Question: I am having some issues with Report Builder 3.0 and VS2012 in creating a invoice-like report that contains a fixed-sized section where detail rows will display. This section must be of fixed size so that each rendered report page will fit in a specific space regardless of the number of items. Items that would not fit then print on a new report page with the header and footer repeated.
I am not able to accomplish making the detail area a fixed-size. After searching for help and only coming up with some old (and unanswered) MS TechNet questions, I took the advice of <URL> which suggests using a rectangle inside of a tablix cell, then placing a detail tablix of the rectangle to achieve this effect.
This practice does allow me to add any amount of whitespace to the report, but it does not remain a fixed-size. On rendering the report, the rectangle will increase in size for each detail row (even though the rectangle is already big enough to fit the row), resulting in anything below the rectangle to be pushed onto new and unwanted pages. The rectangle doesn't have a "CanGrow" property to prevent this.
I have tried setting the "CanGrow" property on the detail tablix cells to "false". This only limits the actual cell from applying text wrap and expanding to fit cell contents; it doesn't appear to affect the rectangle. I have also set the "CanGrow" property on the parent tablix cell to "false", but this has no effect. Incidentally, I found that when I add a rectangle inside of the parent tablix cell, the "CanGrow" property will reset to "true".
To rule out an issue with Report Builder, I attempted to create the same report in VS2012 (as a .rdlc). I encountered the same design problems.
I have four questions:
- - - -
Here's a visual example of what I'm trying to create:

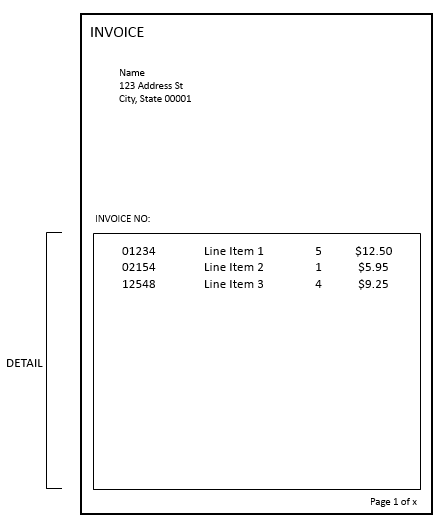
Answer: To fix your issue you should change the 'ConsumeContainerWhitespace' property of the report to True.
<URL>
---
This will also fix white-space problems with reports created in SSRS 2005 as in this version whitespace was automatically consumed.
See <URL>